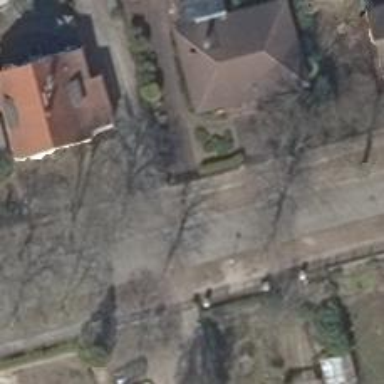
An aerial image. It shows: Driveway with grass surface.